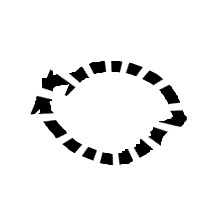
Shape: circle